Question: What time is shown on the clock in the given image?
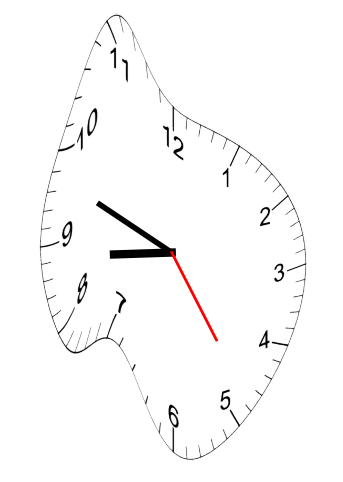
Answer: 08:48:24